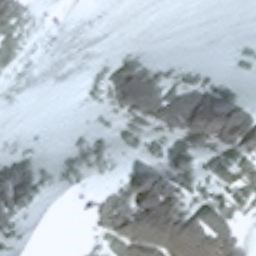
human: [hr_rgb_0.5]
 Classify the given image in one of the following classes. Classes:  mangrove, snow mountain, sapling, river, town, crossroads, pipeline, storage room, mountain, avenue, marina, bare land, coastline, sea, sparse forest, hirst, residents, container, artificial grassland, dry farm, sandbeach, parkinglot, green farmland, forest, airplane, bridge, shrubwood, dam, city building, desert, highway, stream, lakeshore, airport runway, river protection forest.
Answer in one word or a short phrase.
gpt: snow mountain